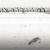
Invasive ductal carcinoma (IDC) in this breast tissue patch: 0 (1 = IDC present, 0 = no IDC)